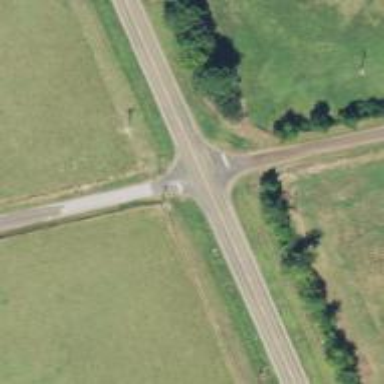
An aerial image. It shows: Tertiary road.